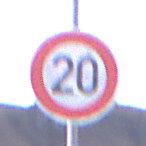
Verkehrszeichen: Geschwindigkeit20
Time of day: Dusk
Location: Outdoor (Nature)
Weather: Clear
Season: NotSpecified
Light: Natural